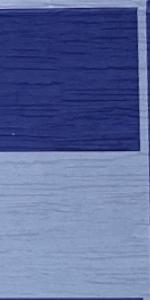
Label: Empty